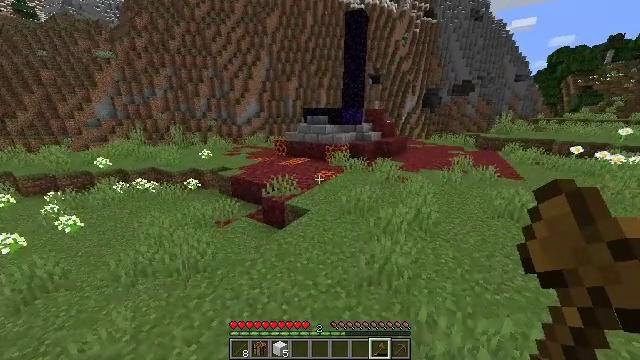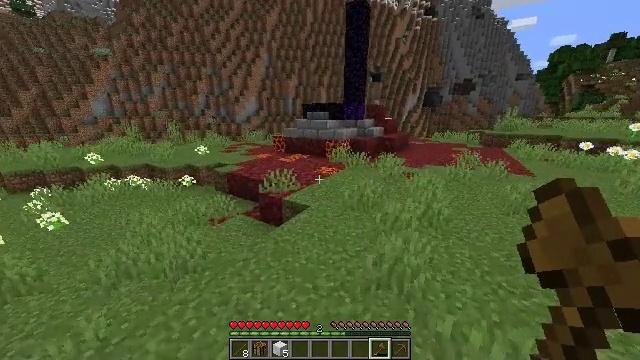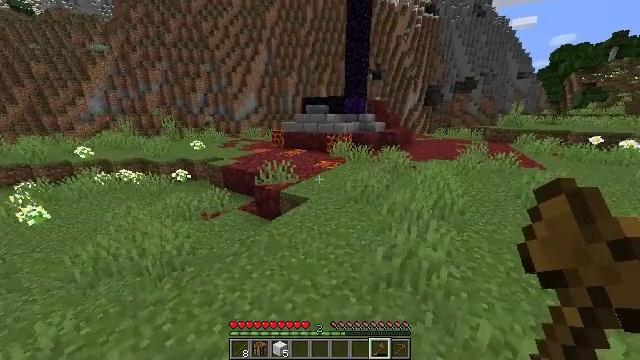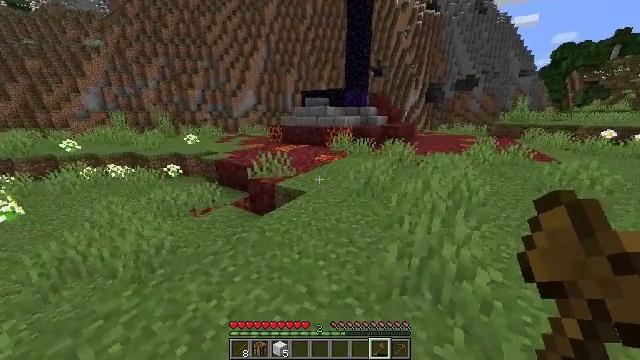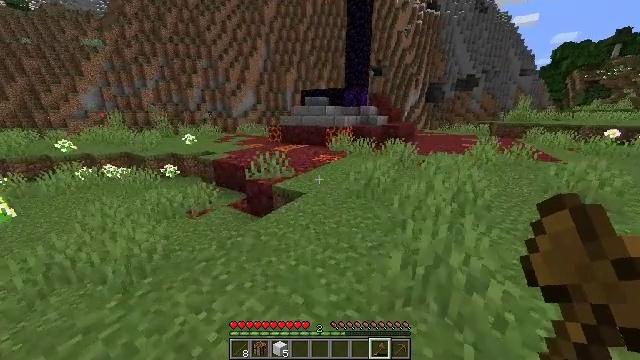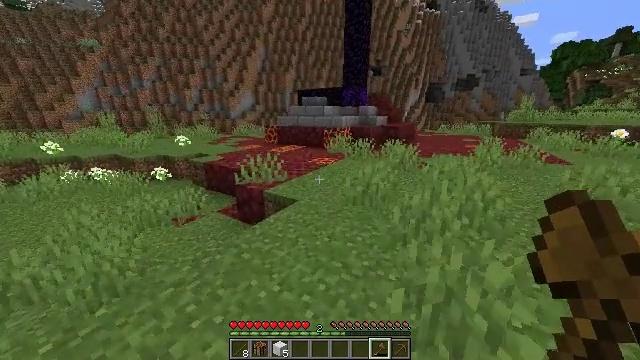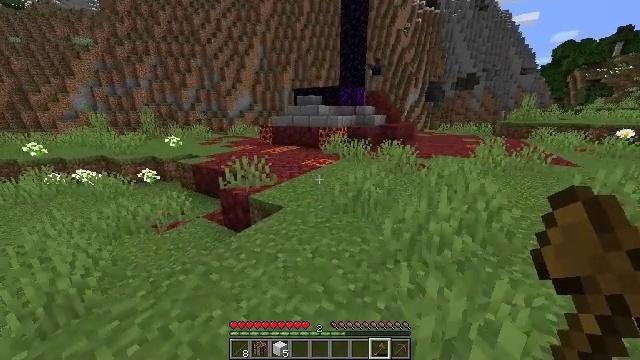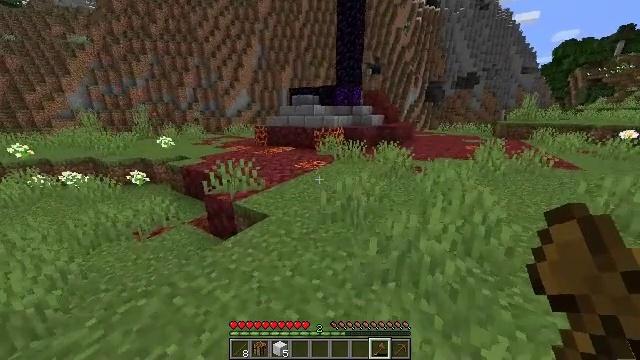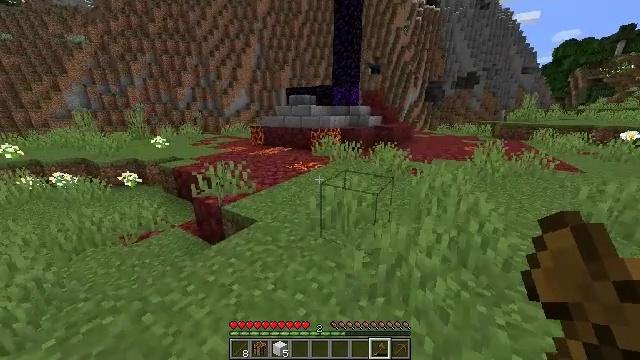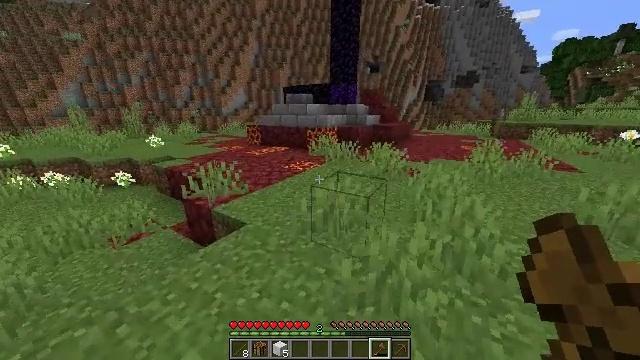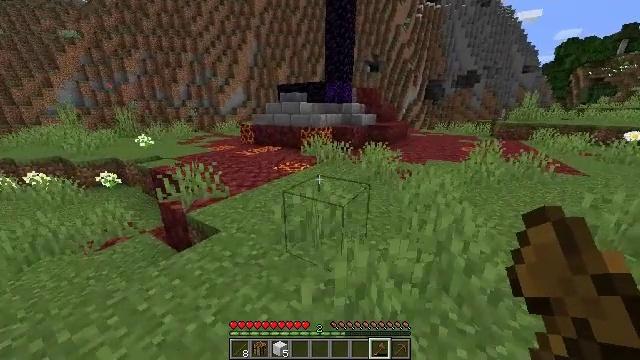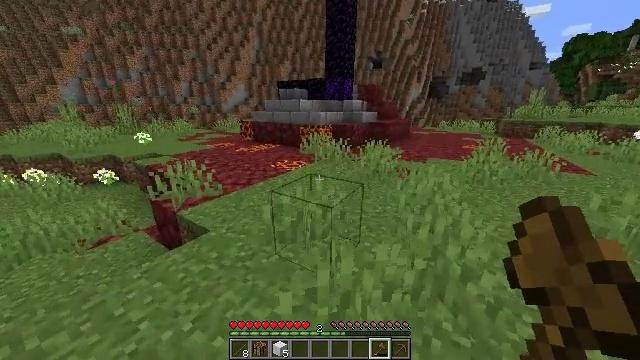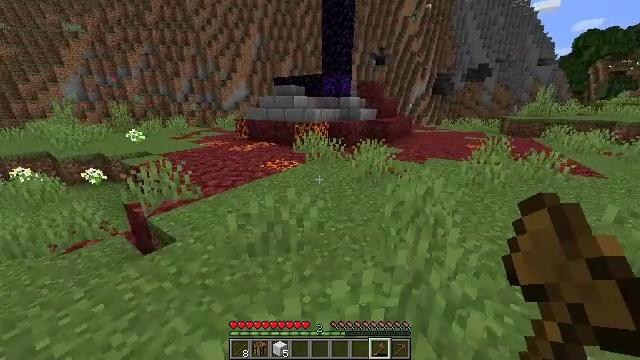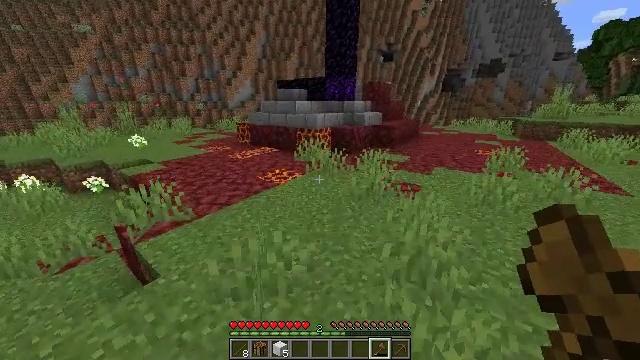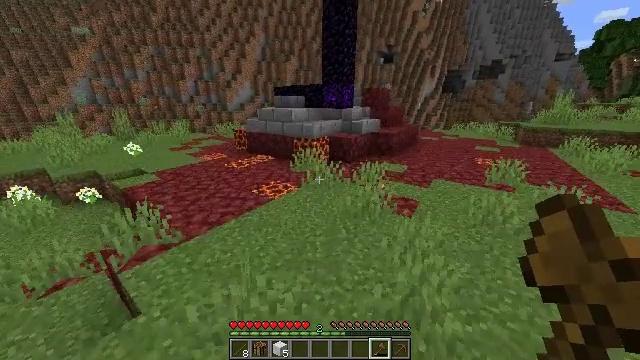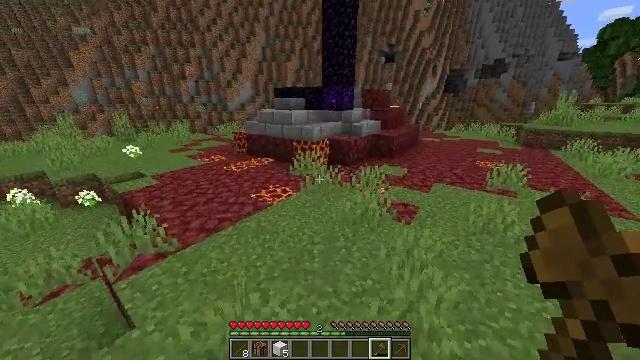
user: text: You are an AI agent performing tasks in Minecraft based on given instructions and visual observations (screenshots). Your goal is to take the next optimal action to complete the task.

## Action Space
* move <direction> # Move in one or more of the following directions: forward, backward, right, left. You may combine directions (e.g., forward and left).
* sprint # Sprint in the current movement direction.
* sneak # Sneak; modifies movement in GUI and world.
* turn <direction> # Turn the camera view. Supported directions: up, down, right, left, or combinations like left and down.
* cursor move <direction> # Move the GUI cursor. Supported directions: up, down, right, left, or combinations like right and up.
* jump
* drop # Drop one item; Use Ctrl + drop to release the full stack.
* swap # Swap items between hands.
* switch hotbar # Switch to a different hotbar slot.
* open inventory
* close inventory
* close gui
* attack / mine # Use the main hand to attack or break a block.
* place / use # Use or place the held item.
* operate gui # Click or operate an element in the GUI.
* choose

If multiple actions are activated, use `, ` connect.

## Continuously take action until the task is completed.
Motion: motion action
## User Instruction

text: Reclaim the chest into your inventory.
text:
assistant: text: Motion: move forward
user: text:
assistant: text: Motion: move forward and move right
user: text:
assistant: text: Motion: move forward and move right
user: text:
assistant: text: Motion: move forward and move right
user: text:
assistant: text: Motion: move forward and move right
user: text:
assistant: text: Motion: move forward and move right
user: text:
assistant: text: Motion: move forward and move right
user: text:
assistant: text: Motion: move forward and move right
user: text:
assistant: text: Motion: move forward and move right
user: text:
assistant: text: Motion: move forward and move right
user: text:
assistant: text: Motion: move forward and move right
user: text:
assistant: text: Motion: move forward and move right
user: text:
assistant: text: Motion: move forward and move right, turn left, jump
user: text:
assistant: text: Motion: move forward and move right, jump
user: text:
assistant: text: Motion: move forward and move right, jump
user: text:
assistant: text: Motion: move forward and move right, jump
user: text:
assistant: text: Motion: move forward and move right, jump
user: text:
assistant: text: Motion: move forward and move right
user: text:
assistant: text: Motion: move forward and move right
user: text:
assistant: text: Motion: move forward and move right
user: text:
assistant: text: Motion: move forward and move right
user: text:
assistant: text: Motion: move forward and move right
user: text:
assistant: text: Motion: move forward and move right
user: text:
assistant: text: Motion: move forward and move right
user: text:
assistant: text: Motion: move forward and move right
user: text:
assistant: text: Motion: move forward and move right, jump
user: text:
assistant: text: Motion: move forward and move right, jump
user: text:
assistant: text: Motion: move forward and move right, turn left and down, jump
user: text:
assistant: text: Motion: move forward and move right, turn left, jump
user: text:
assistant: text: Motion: move forward and move right, turn left, jump